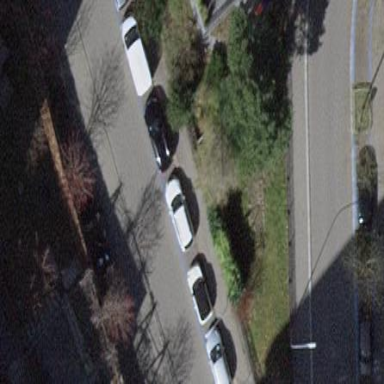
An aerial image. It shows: Parking lane.